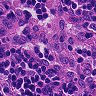
Metastatic tissue present: no